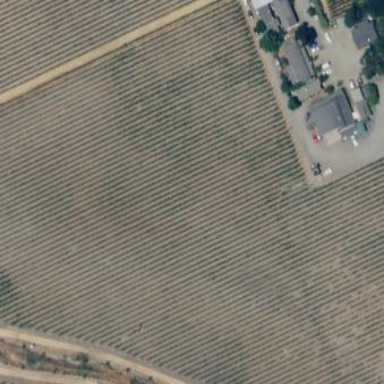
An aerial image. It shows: Vineyard growing grapes.